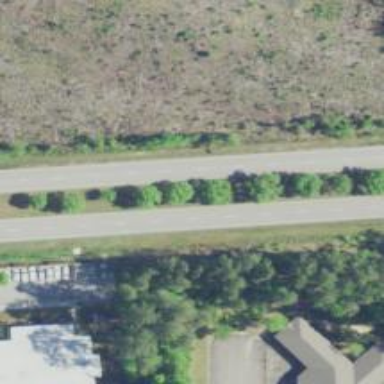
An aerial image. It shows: Trunk highway.